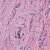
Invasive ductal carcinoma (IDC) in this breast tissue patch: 1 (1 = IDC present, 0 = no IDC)